Question: Is there a way to find out the height of the camera view only(not the picker view)? I need to know so I can centre the cross hairs on my overlay view vertically - screenshot below

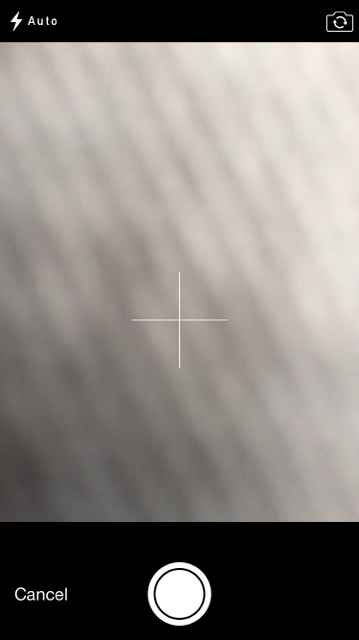
Answer: As an option - you can create custom camera overlay view with all custom controls on positions you want and then set:
'''
imagePickerController.cameraOverlayView = yourOverlayView;
imagePickerController.showsCameraControls = NO;
'''
Source and more info: <URL>